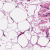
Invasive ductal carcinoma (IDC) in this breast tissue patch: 0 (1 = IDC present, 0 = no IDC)